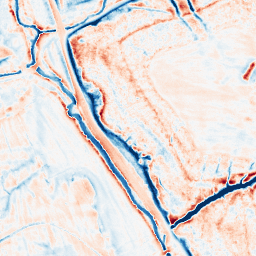
Category: edge_preserving
Decomposition family: anisotropic_diffusion
Decomposition parameters: iterations: 50
kappa: 30
gamma: 0.15
Upsampling method: cubic_catmull_rom
Upsampling parameters: scale: 2
Upsampling scale: 2